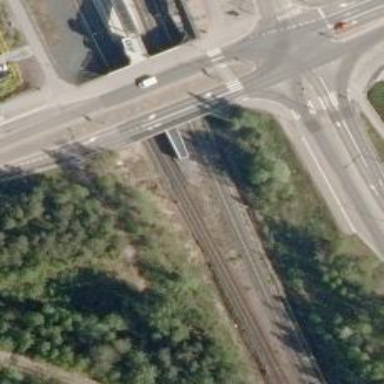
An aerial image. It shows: Railway with continuous electrified contact lines.